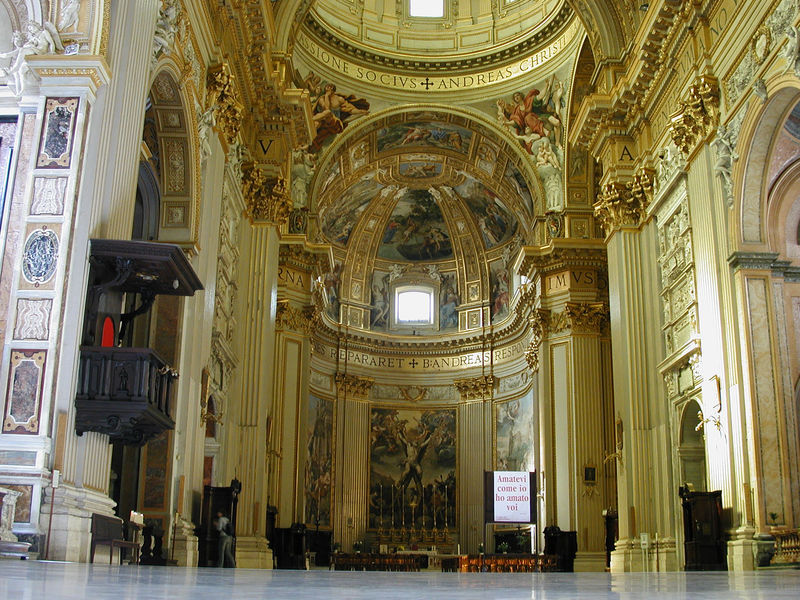
Titel: Rom, S. Andrea della Valle
Künstler: Carlo Rainaldi
Standort: Rom, S. Andrea della Valle (EU - I - Latium)
Schlagwörter: blau, gemälde, weiß, fenster, licht, marmor, pfeiler, raum, schwarz, säule, säulen, rot, wand, architektur, barock, innenraum, kirche, gold, oval, engel, schrift, italien, schriftzug, bank, figuren, rundbogen, kuppel, inschrift, ornamente, wandmalerei, kerzen, leuchter, foto, fotografie, schild, gewölbe, dom, altar, kathedrale, rom, öffnung, mittelschiff, kanzel, apsis, chor, prunk, vierung, schirft, schalldeckel, andreas, beichtstuhl, geold, san andrea, san andrea della valle